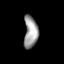
Tissue: lung
Cell type: Fibroblasts
Senescence score: 0.5625
Nuclear area (px): 432
Mean DAPI intensity: 157.775